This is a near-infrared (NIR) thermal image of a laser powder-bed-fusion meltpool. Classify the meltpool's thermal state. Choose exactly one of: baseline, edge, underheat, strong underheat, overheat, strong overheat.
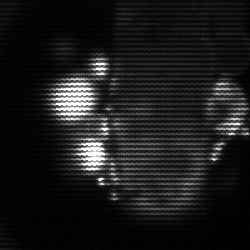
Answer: strong underheat